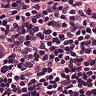
Metastatic tissue present: yes